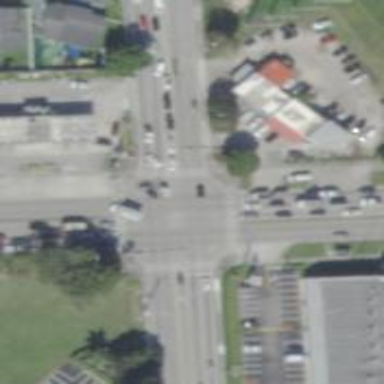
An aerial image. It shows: Crossing footway with zebra markings.